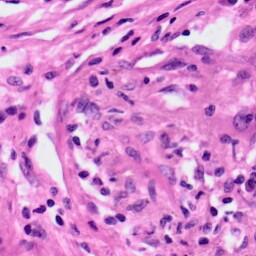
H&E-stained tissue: Lung